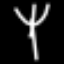
Label: fork